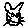
Label: cat